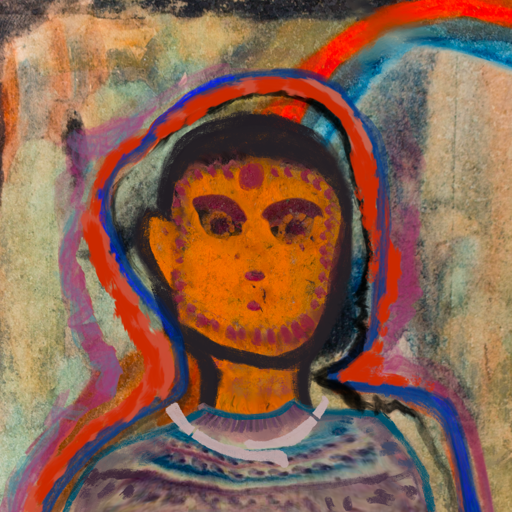
Background: Childish, Head And Neck Front: Doll, Face Front: Doll, Bust: HillGirl, Hair Front: Experience, Head Accessory: Blank, Second Necklace: Blank, Necklace: Hypocrite_2, Baby: Blank